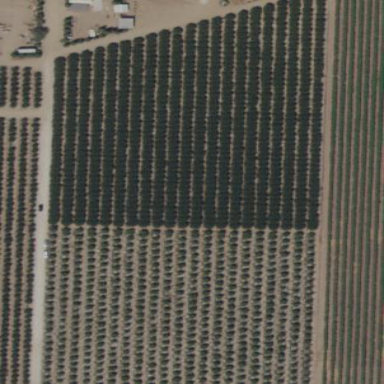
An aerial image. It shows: Orange orchard with rows of vibrant orange trees.